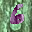
Label: 6